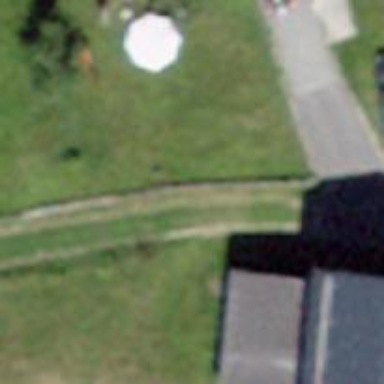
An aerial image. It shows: Footway covered with grass.